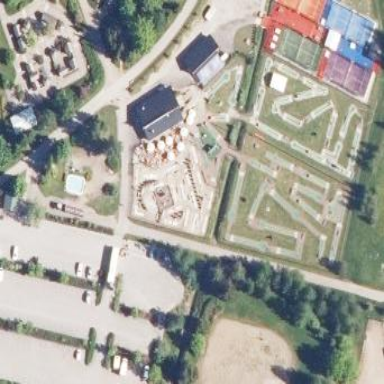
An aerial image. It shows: Miniature golf course.